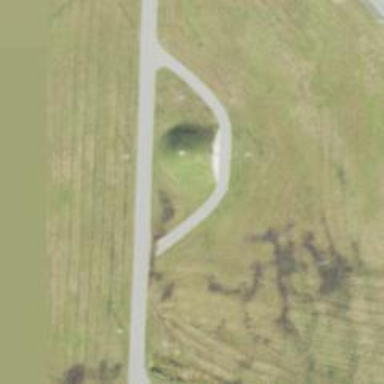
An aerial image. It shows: Military bunker for protection and defense.